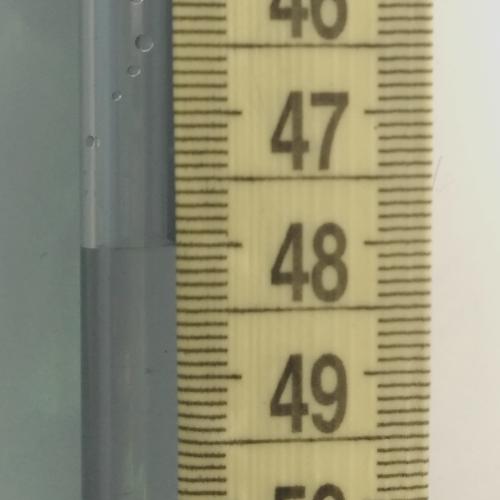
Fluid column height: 48.0 cm